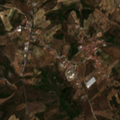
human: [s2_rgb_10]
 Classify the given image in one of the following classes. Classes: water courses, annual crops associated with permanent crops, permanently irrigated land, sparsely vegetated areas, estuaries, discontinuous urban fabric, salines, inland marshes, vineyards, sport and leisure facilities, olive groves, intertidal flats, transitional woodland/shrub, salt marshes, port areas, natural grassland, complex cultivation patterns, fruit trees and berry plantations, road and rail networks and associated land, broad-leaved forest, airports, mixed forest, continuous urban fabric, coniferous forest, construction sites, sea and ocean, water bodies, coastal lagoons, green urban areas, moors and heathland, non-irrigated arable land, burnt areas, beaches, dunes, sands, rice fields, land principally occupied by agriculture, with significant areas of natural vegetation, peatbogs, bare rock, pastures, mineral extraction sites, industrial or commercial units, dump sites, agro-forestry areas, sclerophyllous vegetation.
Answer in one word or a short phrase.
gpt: discontinuous urban fabric, olive groves, complex cultivation patterns, land principally occupied by agriculture, with significant areas of natural vegetation